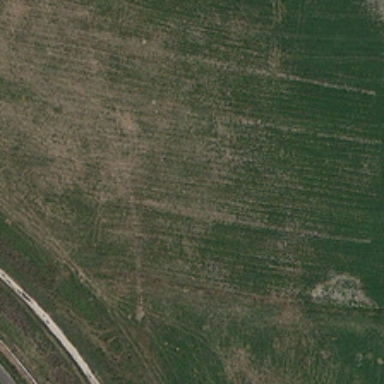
A road is near a piece of green meadow .